Field crop: maize
Growth stage: 2
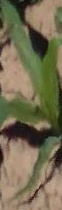
Species: maize